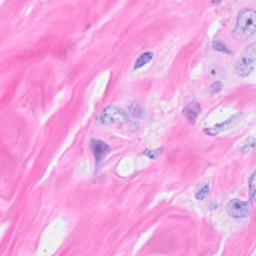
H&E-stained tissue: Breast